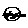
Label: cat